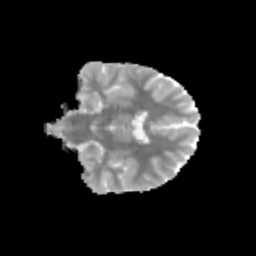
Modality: MD
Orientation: coronal
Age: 11
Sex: male
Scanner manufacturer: siemens
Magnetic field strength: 3 T
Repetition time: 3.8 s
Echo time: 0.07 s